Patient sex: M
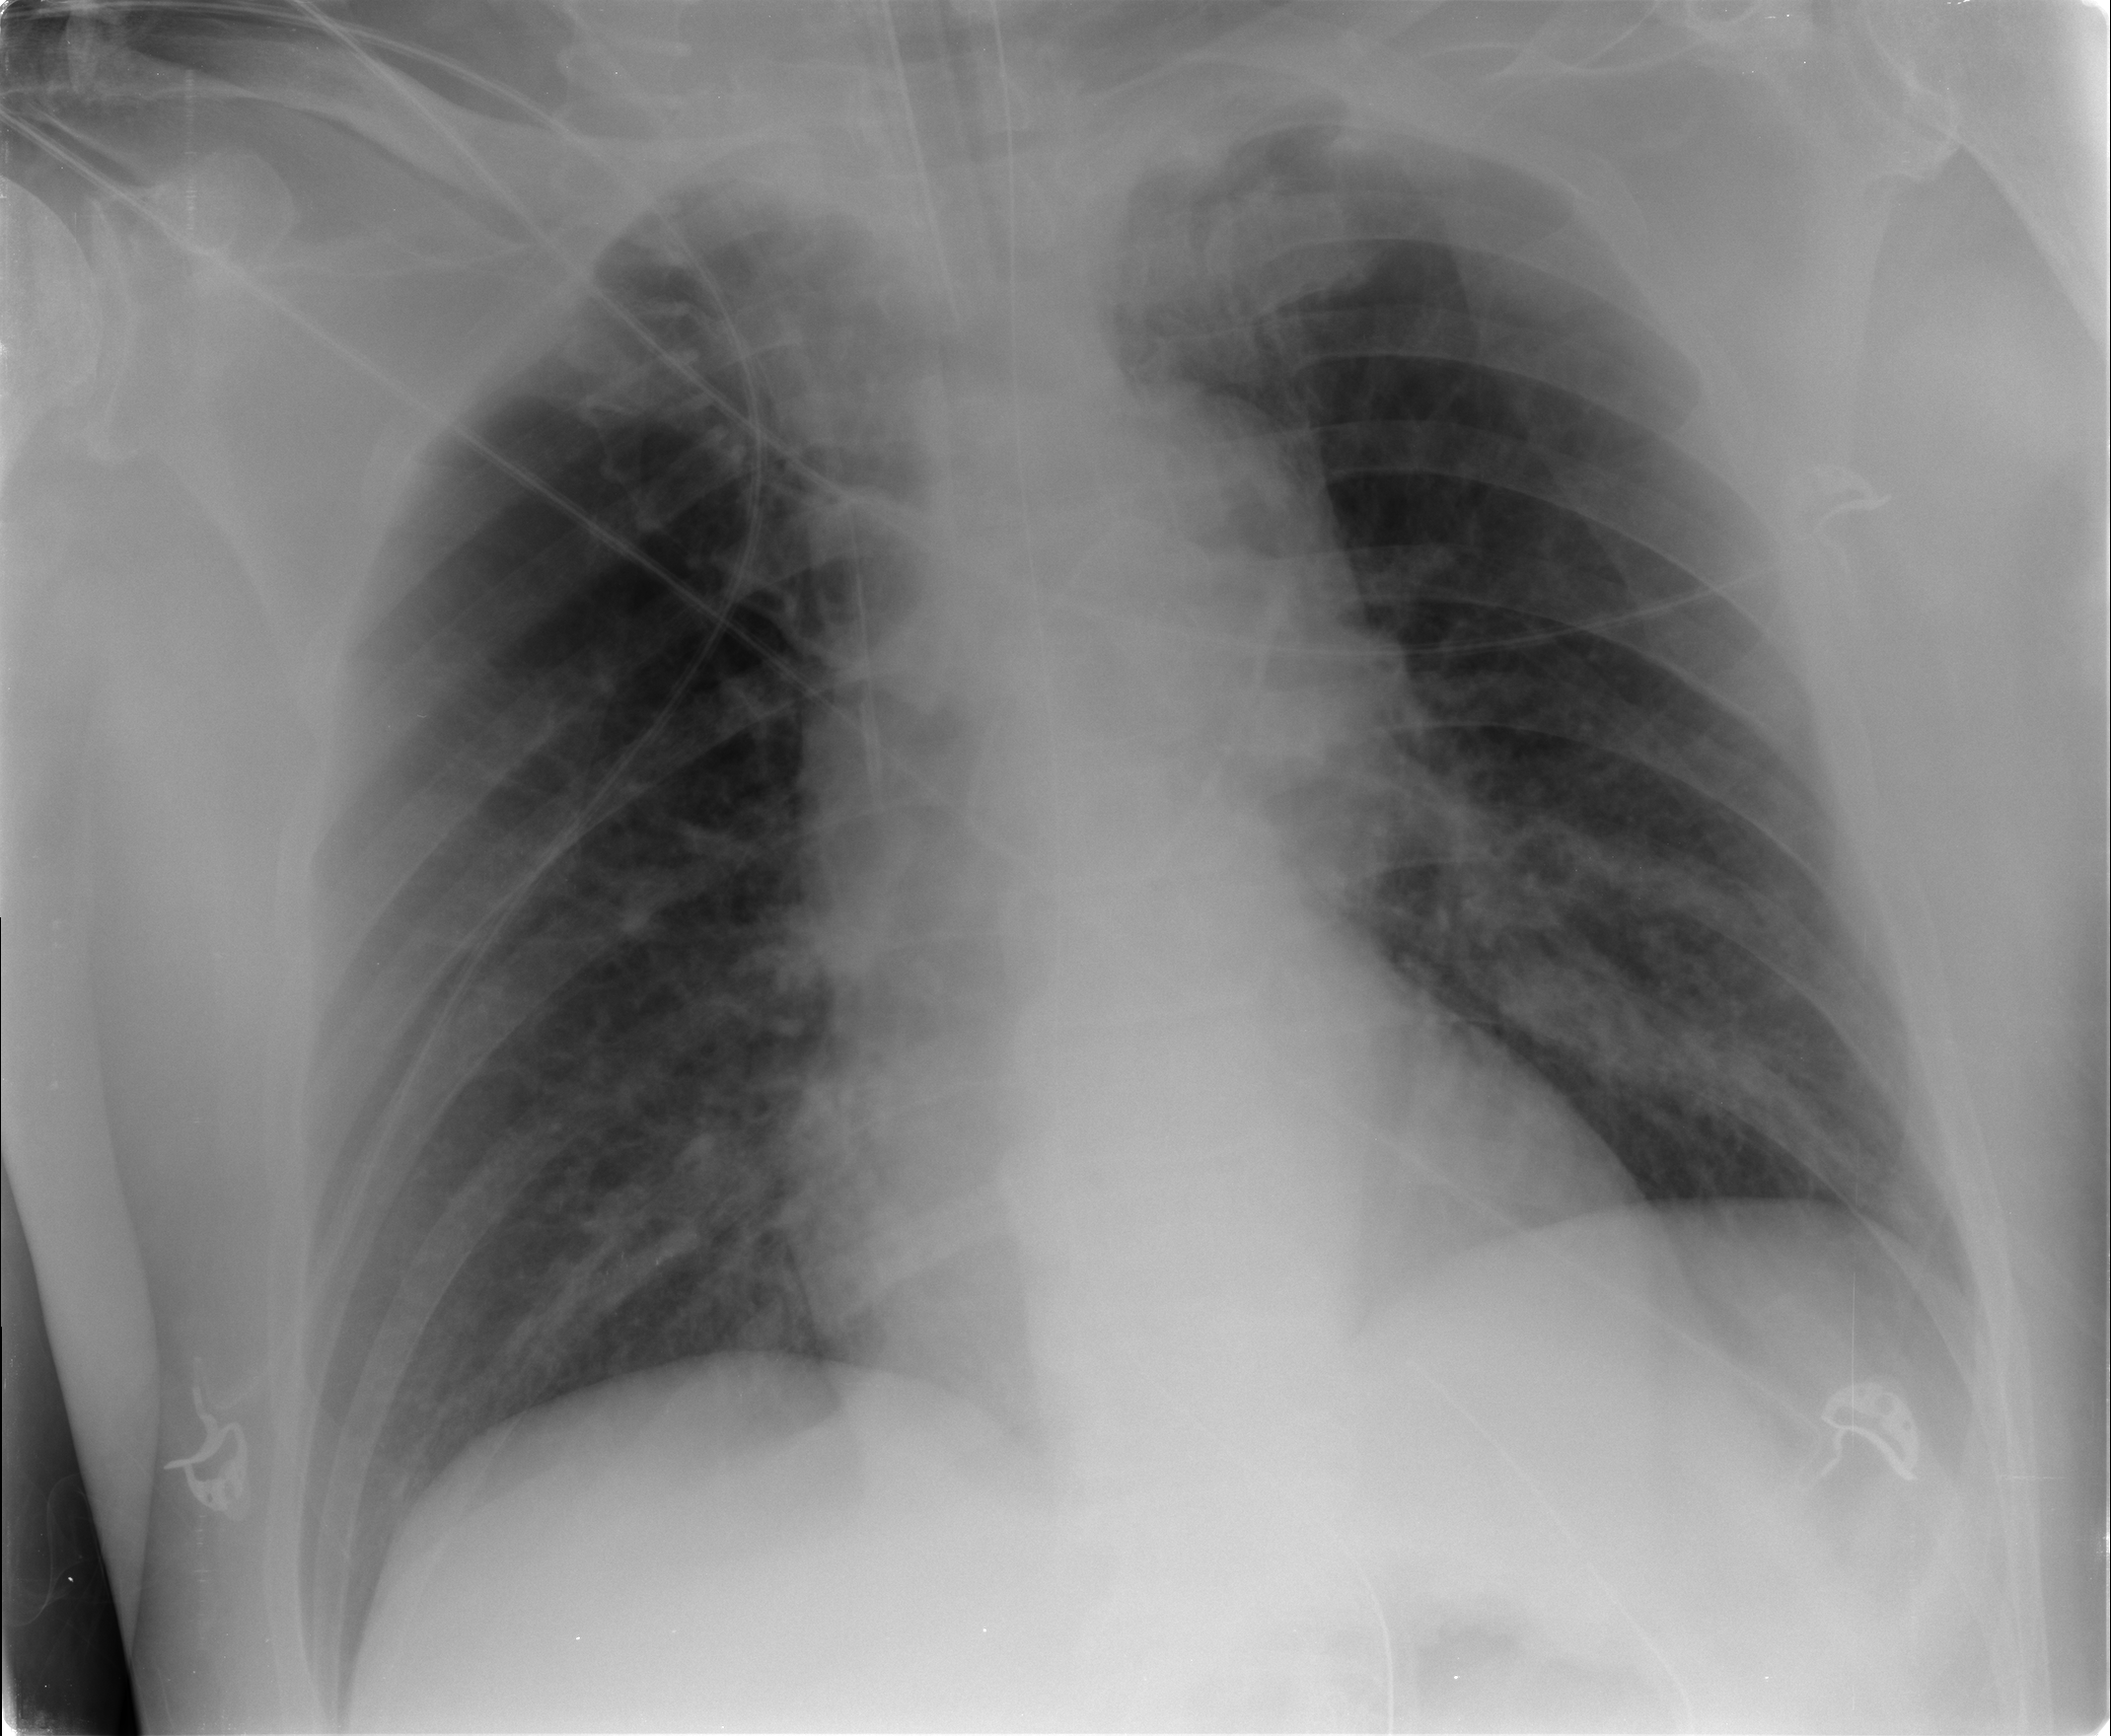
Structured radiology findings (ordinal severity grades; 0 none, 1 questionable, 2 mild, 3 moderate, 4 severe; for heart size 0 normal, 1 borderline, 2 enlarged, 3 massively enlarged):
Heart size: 0
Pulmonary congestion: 2
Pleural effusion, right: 0
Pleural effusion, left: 0
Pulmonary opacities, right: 0
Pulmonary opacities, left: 1
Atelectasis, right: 0
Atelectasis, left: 0